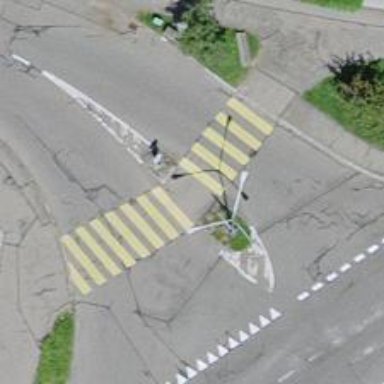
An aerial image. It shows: Marked crossing with pedestrian island.